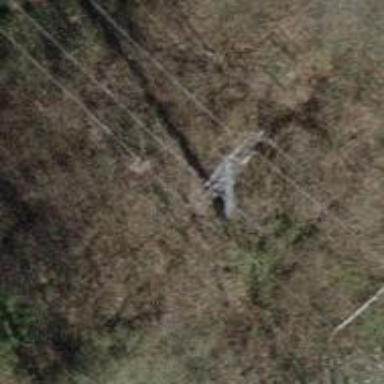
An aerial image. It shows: Power pole.